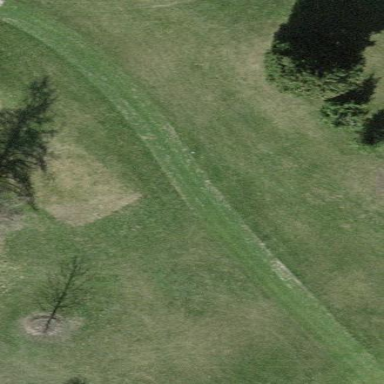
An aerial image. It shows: Grassy area with golf cart path.